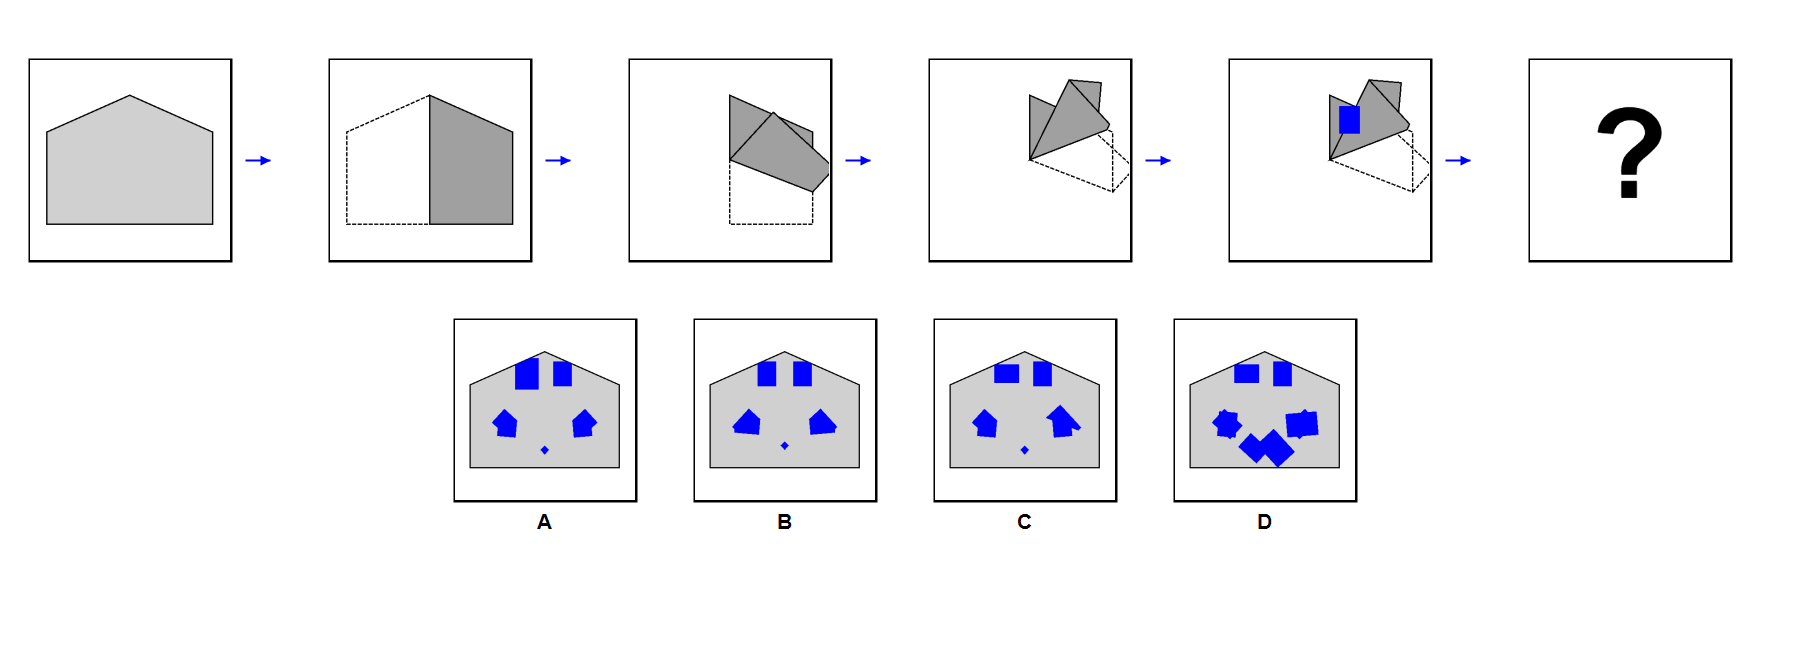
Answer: B